Field crop: maize
Growth stage: 2
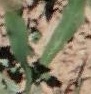
Species: maize